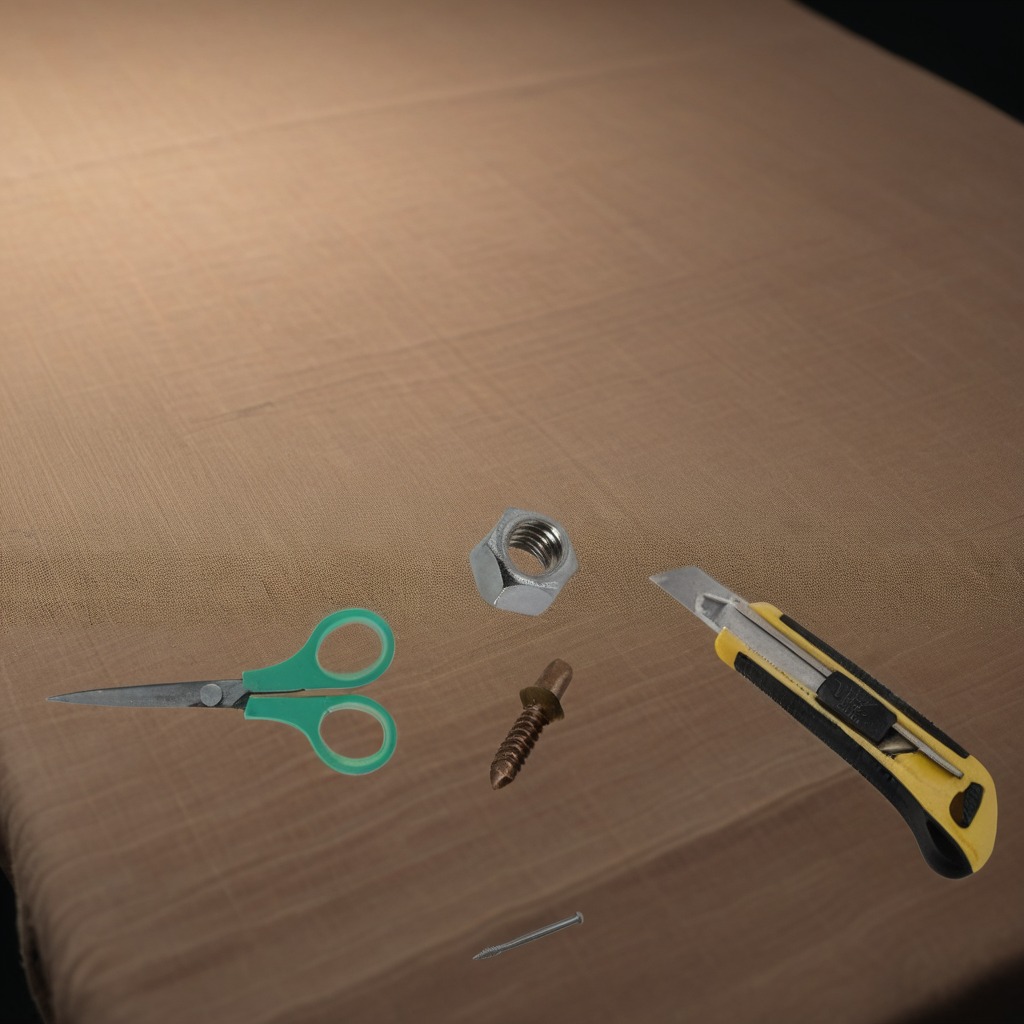
A utility knife, a metal machine screw, an iron nail, a metal nut, and a pair of scissors are lying on the wooden table.